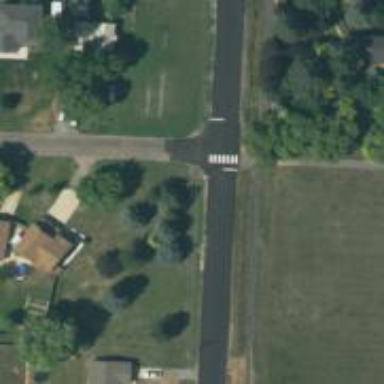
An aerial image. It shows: Stop road.